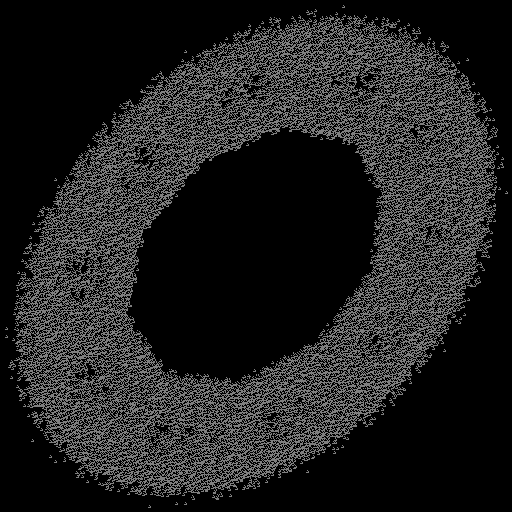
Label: flower